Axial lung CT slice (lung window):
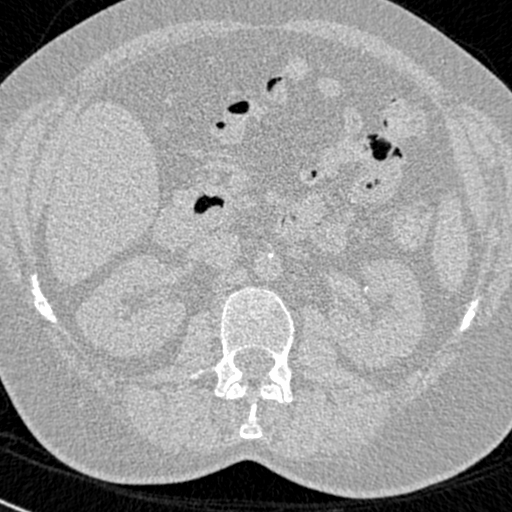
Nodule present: no